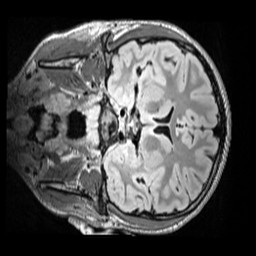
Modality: FLAIR
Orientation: coronal
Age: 12
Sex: male
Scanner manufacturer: siemens
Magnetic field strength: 3 T
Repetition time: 5 s
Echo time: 0.388 s